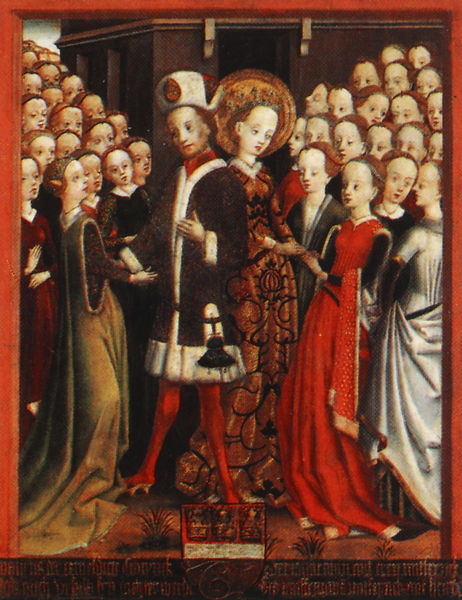
Titel: Ursula-Zyklus
Künstler: kölnisch Meister
Standort: Köln, St. Ursula (EU - D - NRW)
Schlagwörter: haut, kopf, mann, weiß, frauen, menschen, frau, hell, hut, kleid, köpfe, schwarz, gebäude, gras, rot, mütze, lang, pelz, rahmen, gewand, gold, mantel, paar, schrift, strumpf, strümpfe, brokat, nimbus, mittelalter, heilige, heilig, katharina, frua, trippen